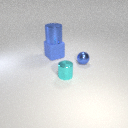
small blue metal sphere to the right of small cyan metal cylinder